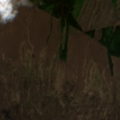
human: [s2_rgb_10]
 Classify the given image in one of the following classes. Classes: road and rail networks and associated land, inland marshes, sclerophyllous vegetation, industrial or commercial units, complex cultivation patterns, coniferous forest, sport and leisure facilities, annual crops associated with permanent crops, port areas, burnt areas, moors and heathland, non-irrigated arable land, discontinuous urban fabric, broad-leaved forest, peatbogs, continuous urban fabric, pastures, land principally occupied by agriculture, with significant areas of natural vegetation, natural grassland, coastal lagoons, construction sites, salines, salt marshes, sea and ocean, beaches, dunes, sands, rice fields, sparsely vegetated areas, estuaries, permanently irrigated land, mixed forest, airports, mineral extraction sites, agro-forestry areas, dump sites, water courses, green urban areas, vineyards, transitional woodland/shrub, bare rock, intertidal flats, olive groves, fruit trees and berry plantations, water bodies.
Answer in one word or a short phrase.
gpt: coniferous forest, transitional woodland/shrub, peatbogs